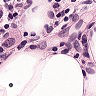
Metastatic tissue present: yes